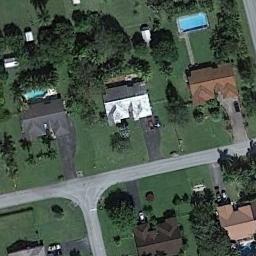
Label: medium_residential